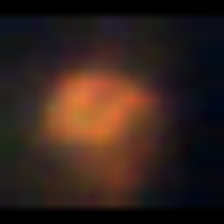
Taxon: NanoPlankton
Group: Other